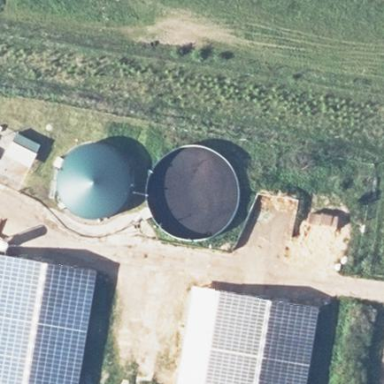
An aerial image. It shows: Farm auxiliary building with storage tank.